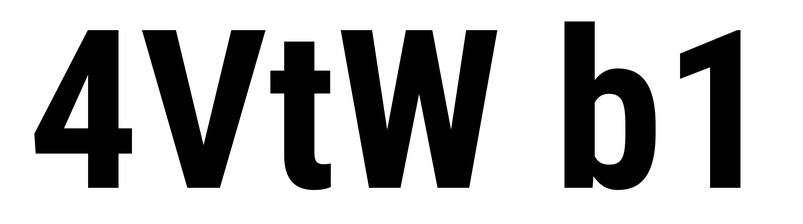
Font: Roboto_Condensed_Bold